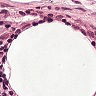
Metastatic tissue present: no